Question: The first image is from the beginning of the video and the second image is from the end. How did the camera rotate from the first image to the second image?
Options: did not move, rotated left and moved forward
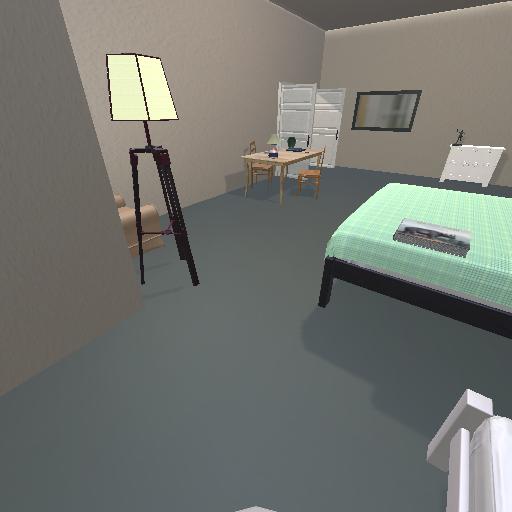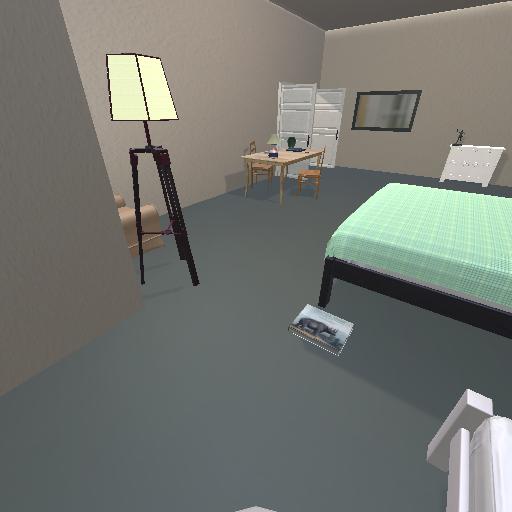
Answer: did not move